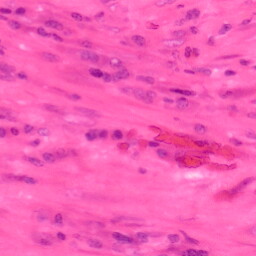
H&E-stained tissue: Colon